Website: macys
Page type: billing-address
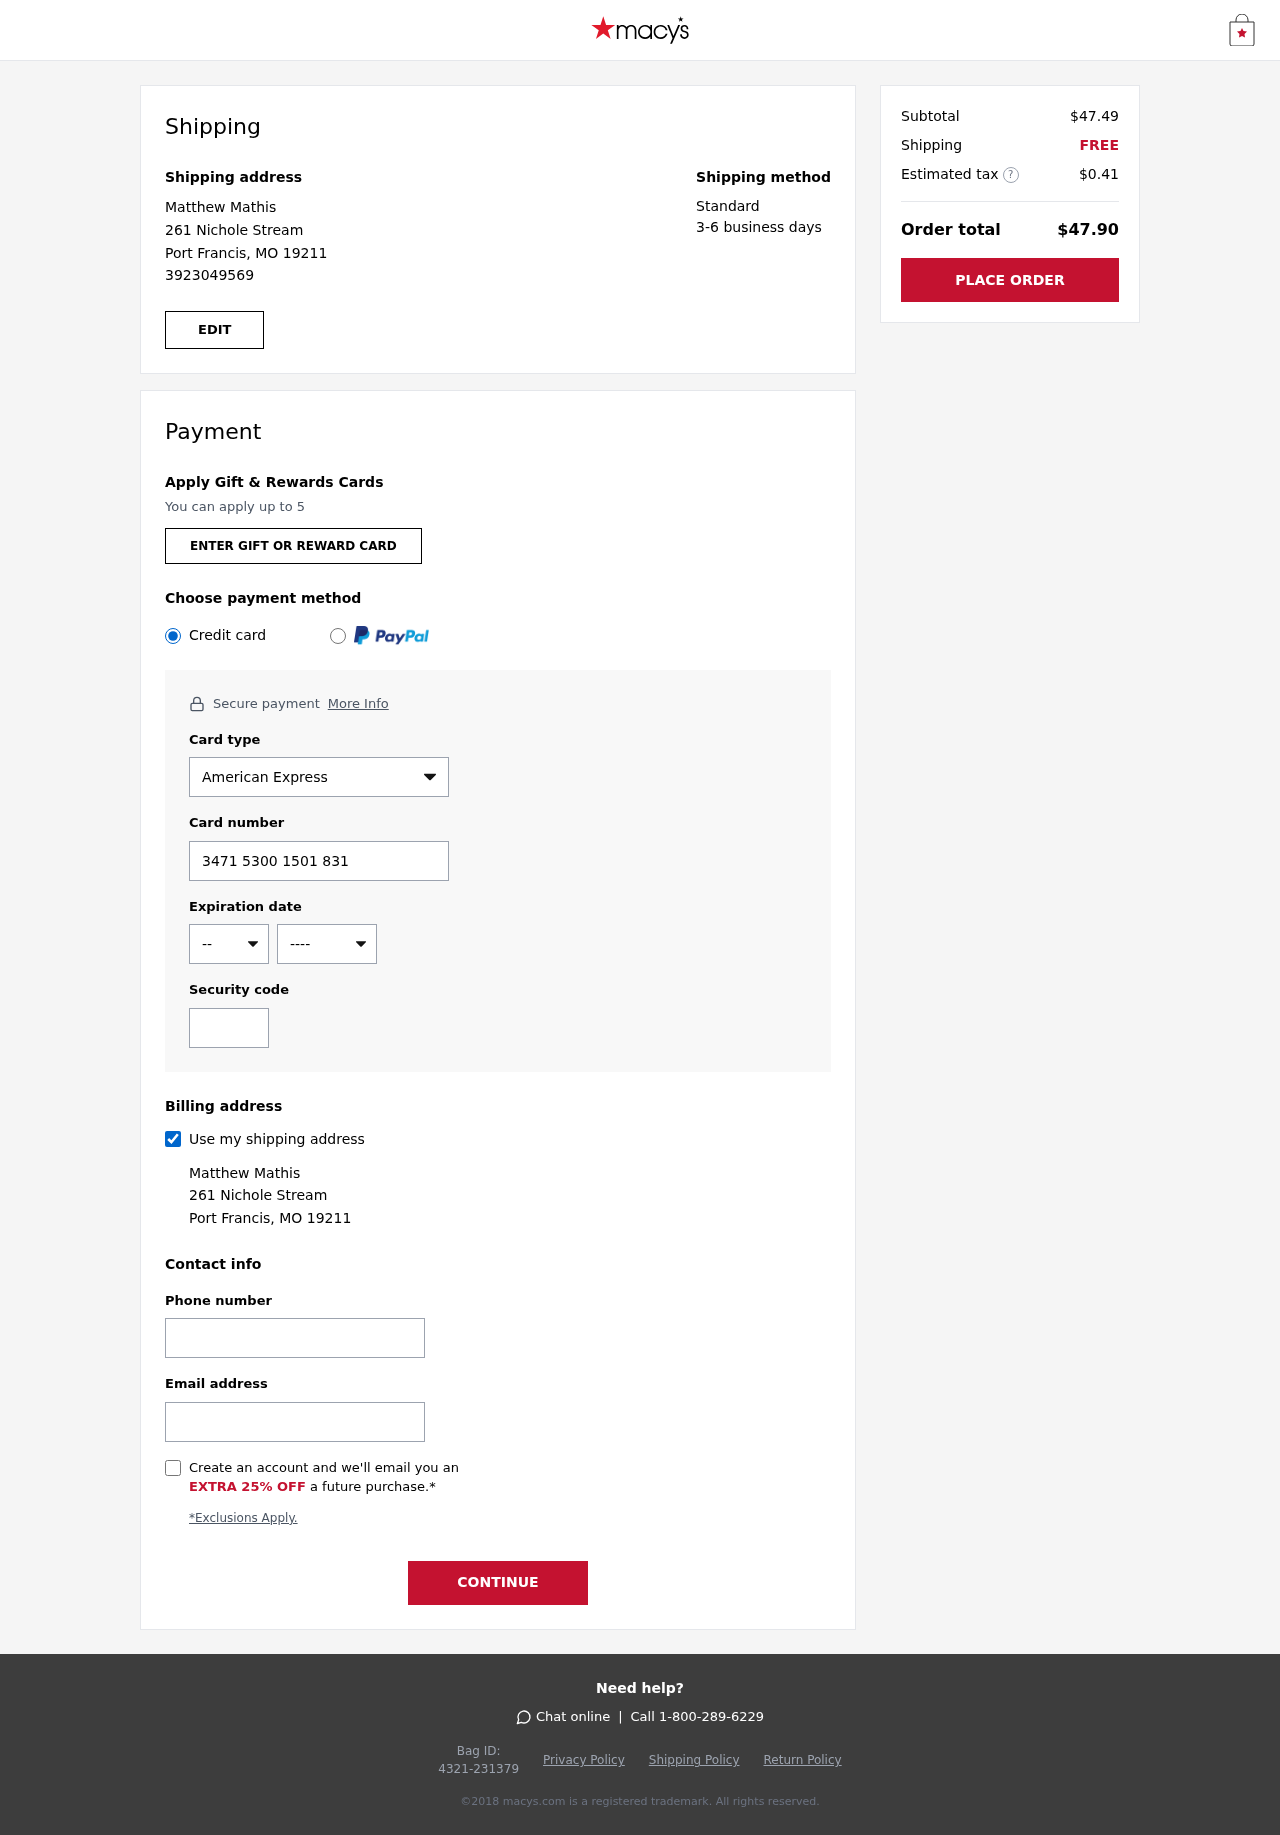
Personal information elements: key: PII_CARD_CVV
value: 9000
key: PII_CARD_EXPIRY_MONTH
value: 12
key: PII_CARD_EXPIRY_YEAR
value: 27
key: PII_CARD_NUMBER
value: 3471 5300 1501 831
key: PII_CARD_TYPE
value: American Express
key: PII_EMAIL
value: matthewmathis@gmail.com
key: PII_FULLNAME
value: Matthew Mathis
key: PII_PHONE
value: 3923049569
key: PII_STREET
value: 261 Nichole Stream
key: PII_CITY_STATE_ZIP
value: Port Francis, MO 19211
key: PII_FIRSTNAME
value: Matthew
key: PII_LASTNAME
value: Mathis
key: PII_FULLNAME2
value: Matthew Mathis
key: PII_FULLNAME3
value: Matthew Mathis
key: PII_FIRSTNAME2
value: Matthew
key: PII_FIRSTNAME3
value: Matthew
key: PII_LASTNAME2
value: Mathis
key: PII_LASTNAME3
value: Mathis
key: PII_FIRSTNAME_DERIVED
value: Matthew
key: PII_LASTNAME_DERIVED
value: Mathis
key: PII_FULLNAME_DERIVED
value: Matthew Mathis
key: PII_NAME_FULL_DERIVED
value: Matthew Mathis
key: PII_PHONE2
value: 3923049569
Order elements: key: ORDER_SUBTOTAL
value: $47.49
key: ORDER_SHIPPING_COST
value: FREE
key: ORDER_TAX
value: $0.41
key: ORDER_TOTAL
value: $47.90